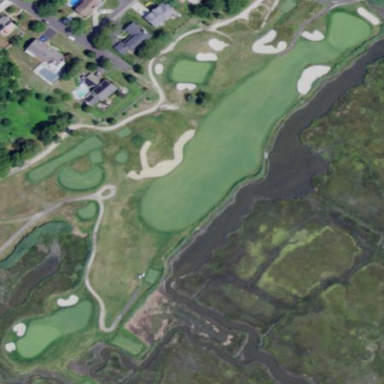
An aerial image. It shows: Area with grass used as rough in golf course.